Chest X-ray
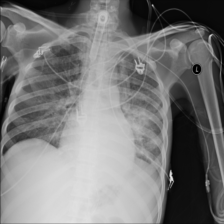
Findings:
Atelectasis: negative
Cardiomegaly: negative
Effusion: negative
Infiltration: positive
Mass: negative
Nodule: negative
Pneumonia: negative
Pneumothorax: negative
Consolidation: negative
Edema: negative
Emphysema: negative
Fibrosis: negative
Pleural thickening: negative
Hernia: negative